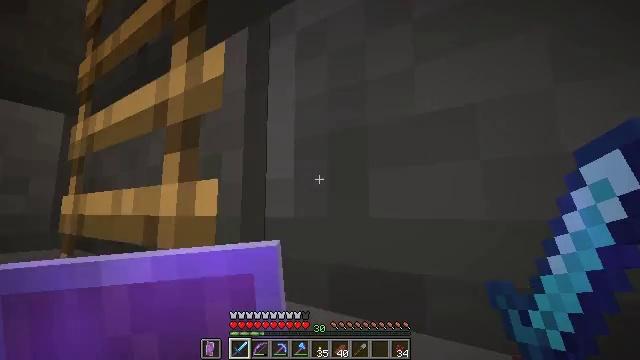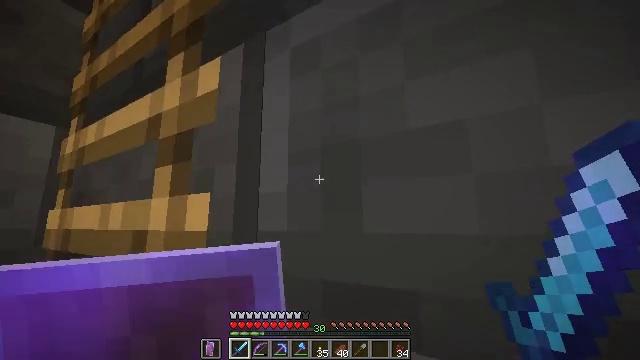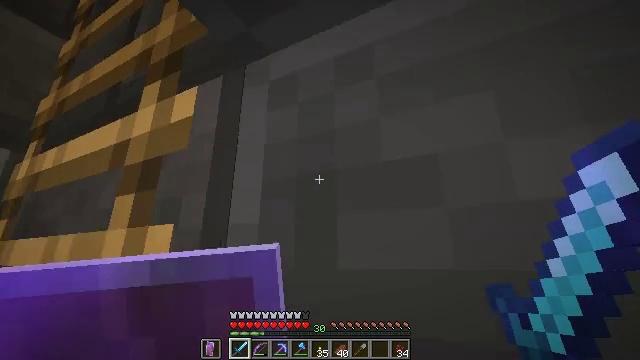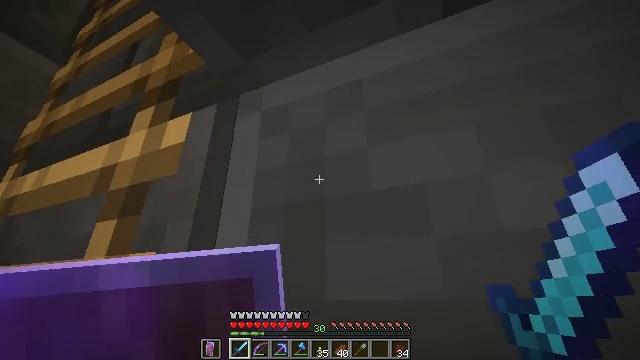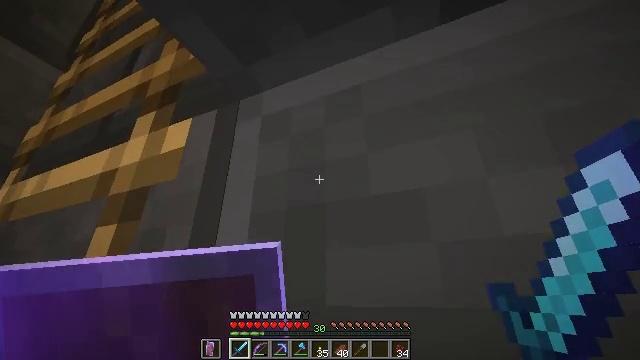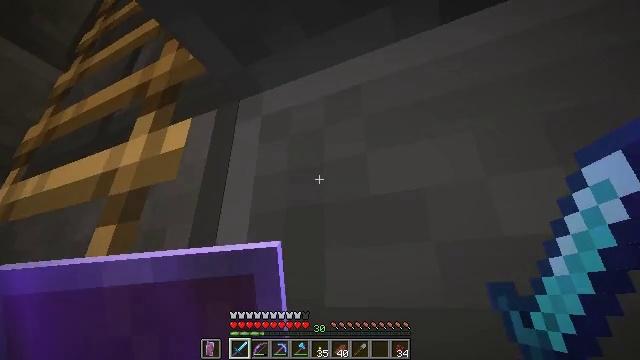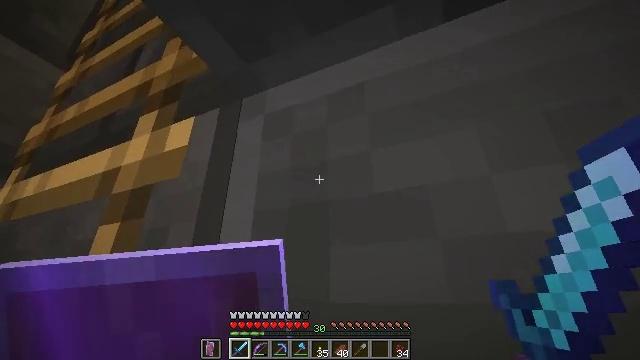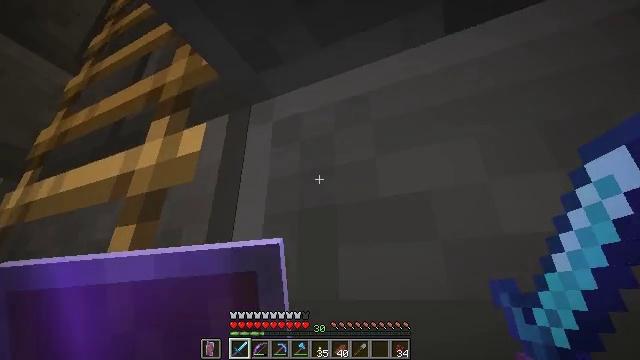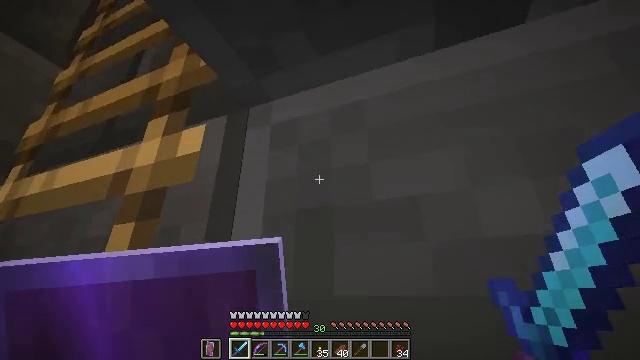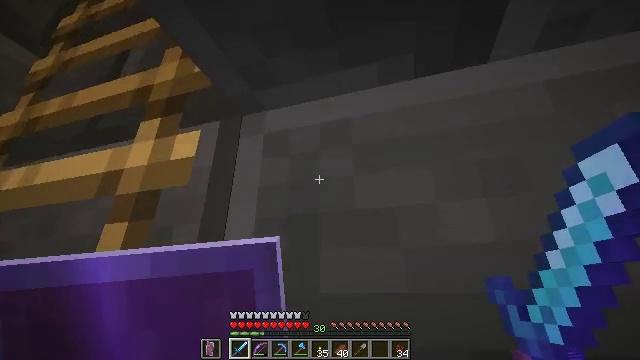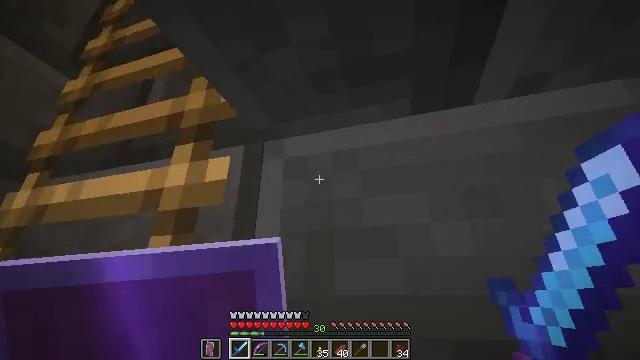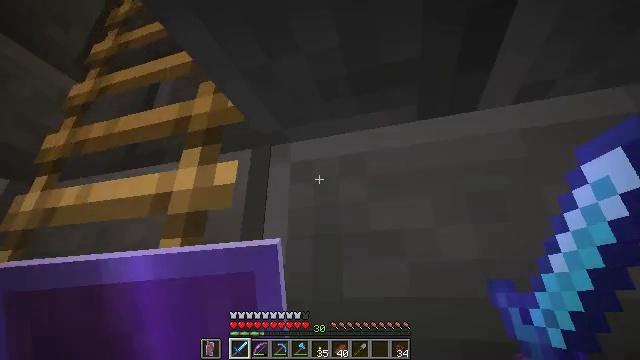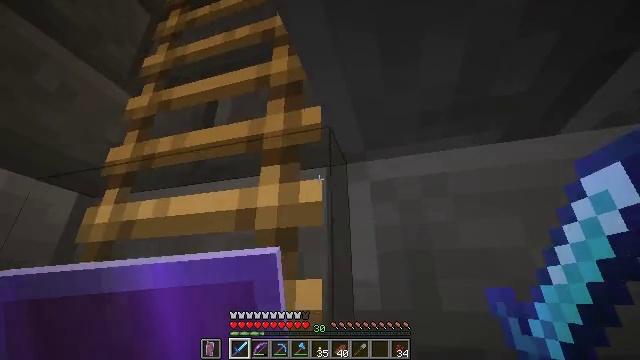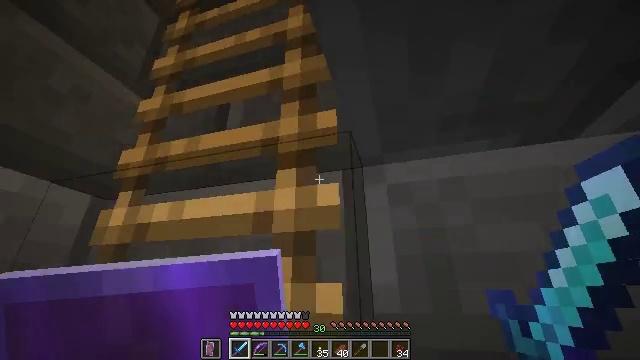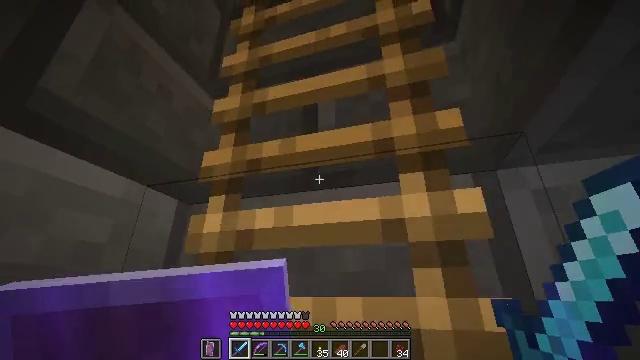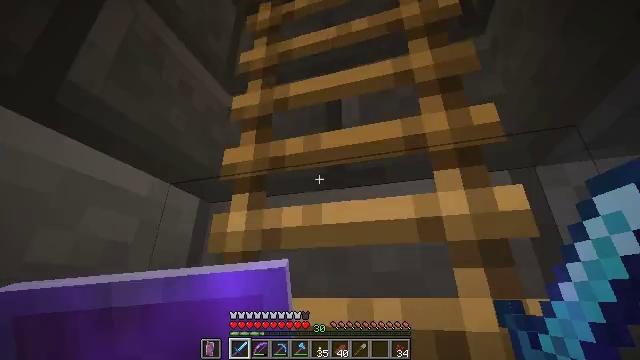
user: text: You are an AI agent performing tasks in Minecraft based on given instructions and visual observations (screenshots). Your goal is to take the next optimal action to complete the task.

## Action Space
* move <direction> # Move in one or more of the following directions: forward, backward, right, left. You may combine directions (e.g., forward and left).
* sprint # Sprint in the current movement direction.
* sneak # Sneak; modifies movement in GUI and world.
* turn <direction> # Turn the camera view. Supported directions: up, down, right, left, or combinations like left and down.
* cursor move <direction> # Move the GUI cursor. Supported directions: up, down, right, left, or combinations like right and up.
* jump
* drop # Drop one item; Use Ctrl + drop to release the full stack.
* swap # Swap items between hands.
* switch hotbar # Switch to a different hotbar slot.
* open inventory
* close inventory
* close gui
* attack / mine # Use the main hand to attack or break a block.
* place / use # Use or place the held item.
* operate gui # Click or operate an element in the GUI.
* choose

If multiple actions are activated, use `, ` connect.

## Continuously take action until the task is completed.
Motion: motion action
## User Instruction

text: Create a brewing stand in the crafting table.
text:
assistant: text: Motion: move forward and move left, turn right and up
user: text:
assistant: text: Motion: move forward and move left, turn right and up
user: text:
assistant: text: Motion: move forward and move left, turn right and up
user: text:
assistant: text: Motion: move forward and move left
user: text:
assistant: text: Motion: move forward and move left
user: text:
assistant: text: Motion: move left
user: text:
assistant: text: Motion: move left
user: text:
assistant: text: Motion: move left, turn right
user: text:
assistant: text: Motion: move left, turn right
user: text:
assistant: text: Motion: move left
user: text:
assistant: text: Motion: move left
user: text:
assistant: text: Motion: move left
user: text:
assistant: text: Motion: move left
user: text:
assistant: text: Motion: move left
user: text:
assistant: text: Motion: move left
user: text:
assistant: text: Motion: move forward and move left
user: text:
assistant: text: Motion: move forward and move left, turn right and up
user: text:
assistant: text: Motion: move forward, turn right and up
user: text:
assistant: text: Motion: move forward, turn right and up, jump
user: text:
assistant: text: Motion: move forward, jump
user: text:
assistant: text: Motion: move forward, jump
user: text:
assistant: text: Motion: move forward, jump
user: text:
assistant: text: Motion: move forward, jump
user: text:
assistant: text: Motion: move forward, turn up, jump
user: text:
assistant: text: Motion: move forward, turn up, jump
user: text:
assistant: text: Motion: move forward, turn left and down, jump
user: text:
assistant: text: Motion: move forward
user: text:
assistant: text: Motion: move forward, jump
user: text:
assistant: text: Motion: move forward, jump
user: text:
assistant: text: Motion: move forward, jump